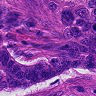
Metastatic tissue present: yes